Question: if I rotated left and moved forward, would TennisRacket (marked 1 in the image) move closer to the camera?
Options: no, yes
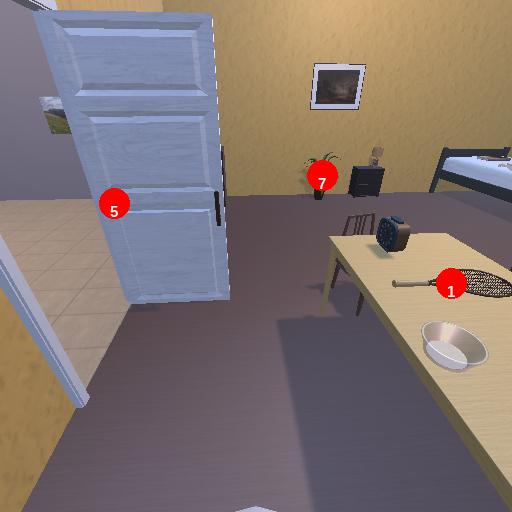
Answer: no